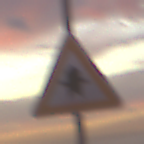
Verkehrszeichen: Vorfahrt
Umgebung: Outdoor, Urban
Tageszeit: SunriseSunset
Wetter: PartlyCloudy
Licht: Natural
Jahreszeit: NotSpecified
Kontrast: MediumContrast